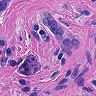
Metastatic tissue present: yes